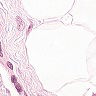
Metastatic tissue present: no